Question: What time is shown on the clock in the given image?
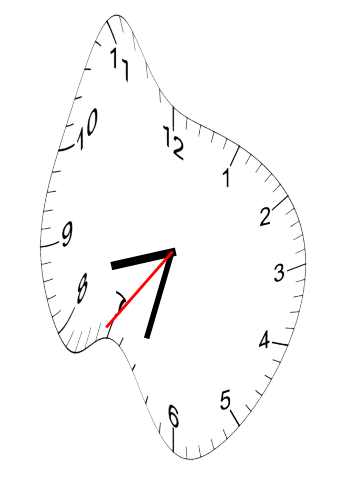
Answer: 08:32:36